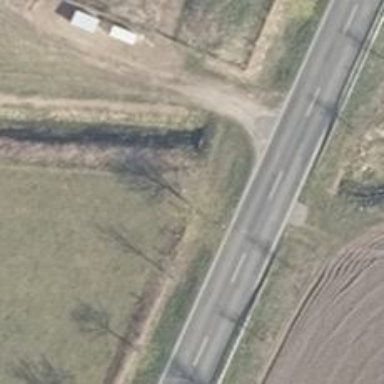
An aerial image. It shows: Culvert tunnel.